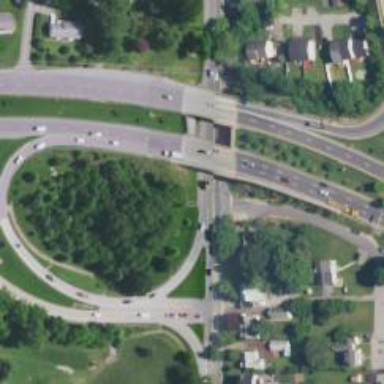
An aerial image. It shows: Trunk highway with bridge.